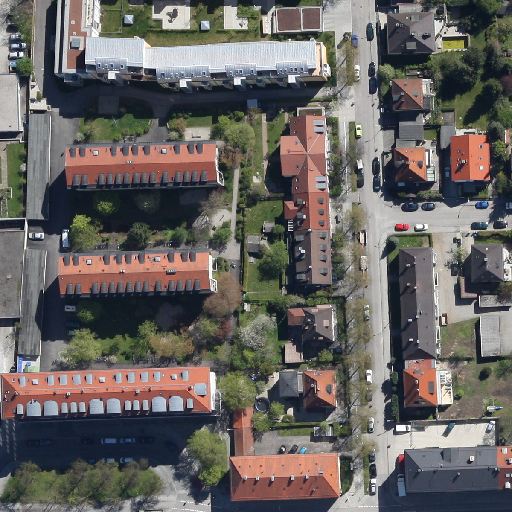
Referring expression: building along the road